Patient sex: M
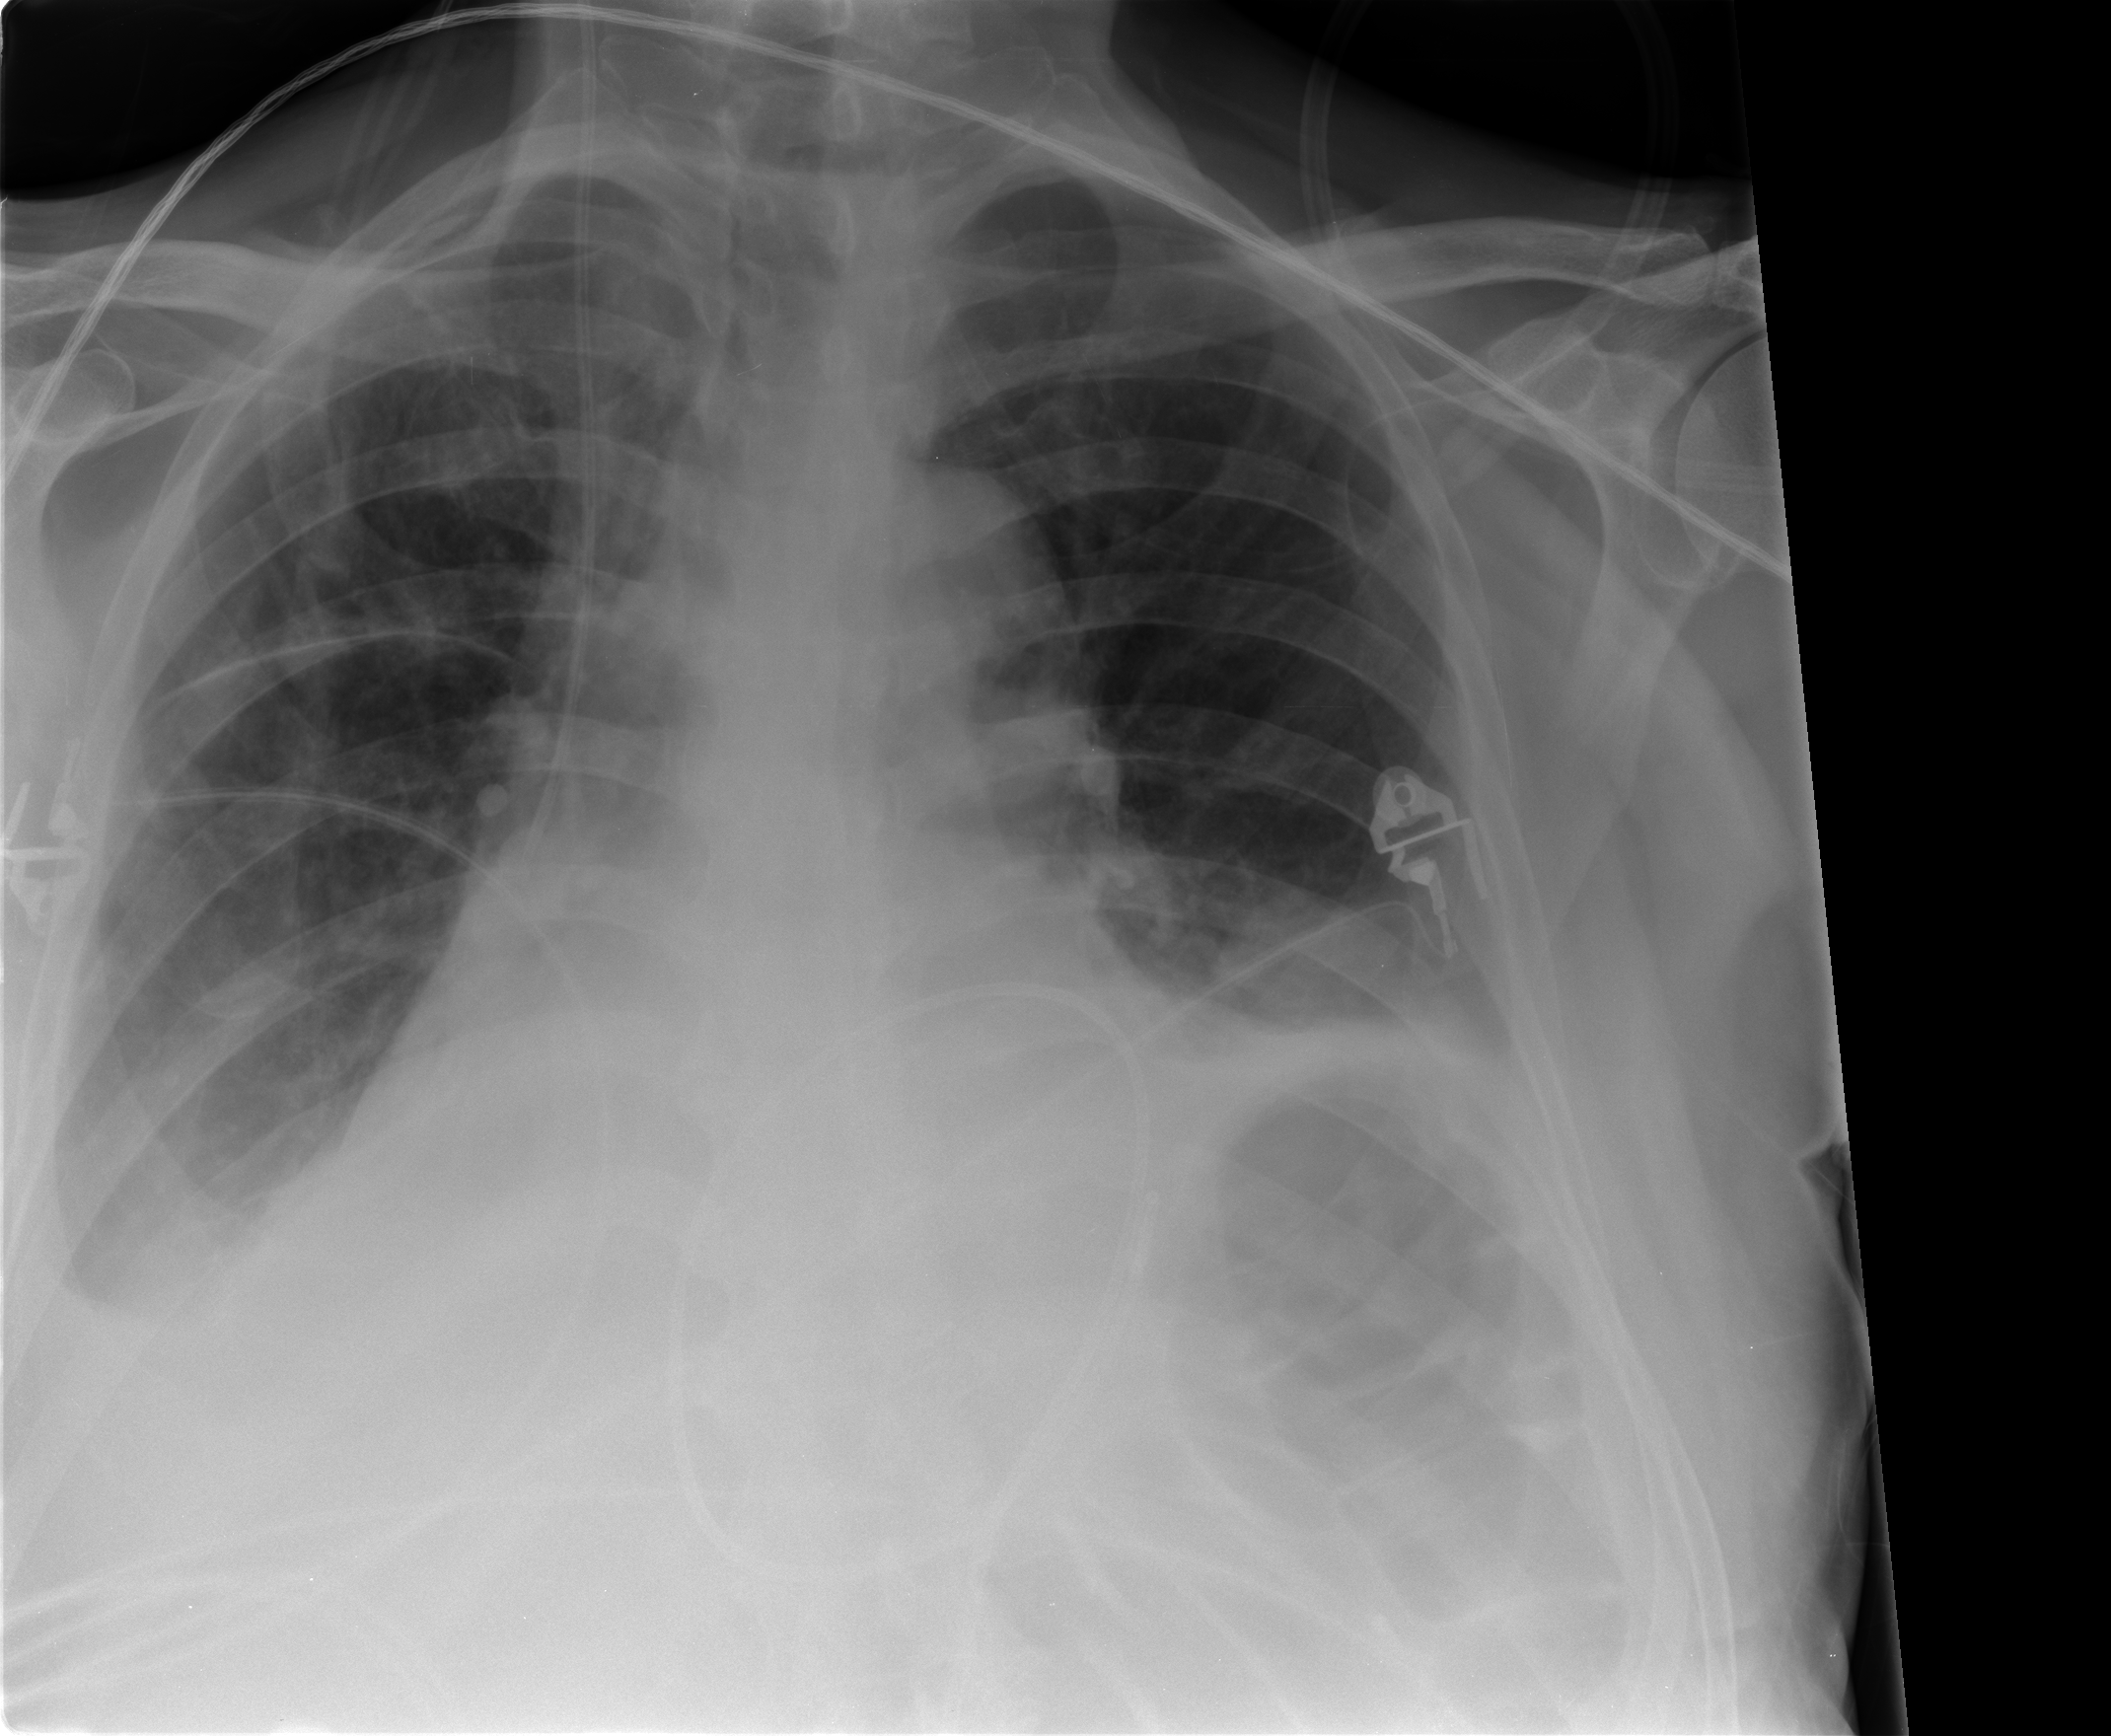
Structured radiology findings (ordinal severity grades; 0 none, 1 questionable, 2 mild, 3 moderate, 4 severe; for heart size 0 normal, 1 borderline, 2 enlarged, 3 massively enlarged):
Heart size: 2
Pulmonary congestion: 0
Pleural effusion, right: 2
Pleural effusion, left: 2
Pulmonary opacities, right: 1
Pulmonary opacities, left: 0
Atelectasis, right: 2
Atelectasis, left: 2